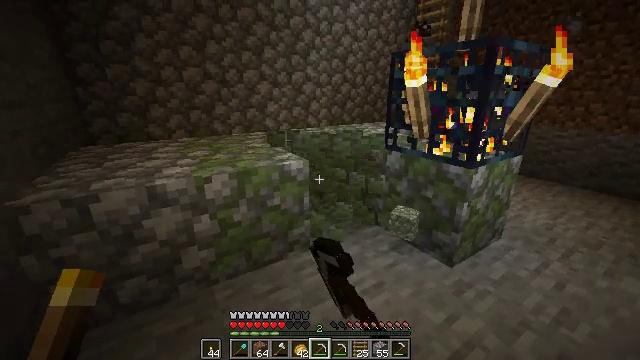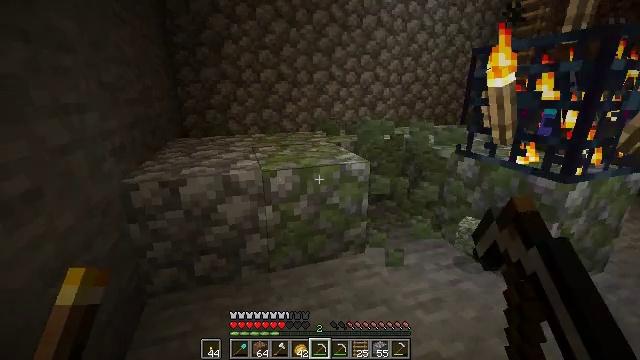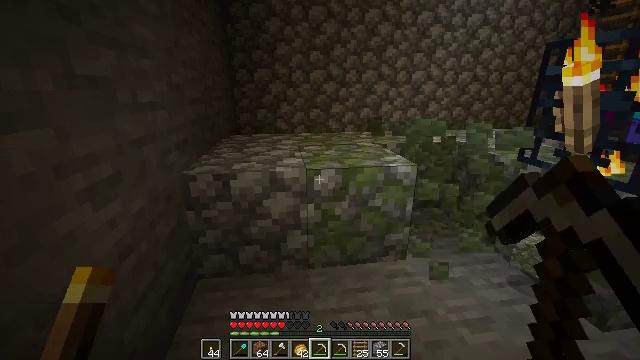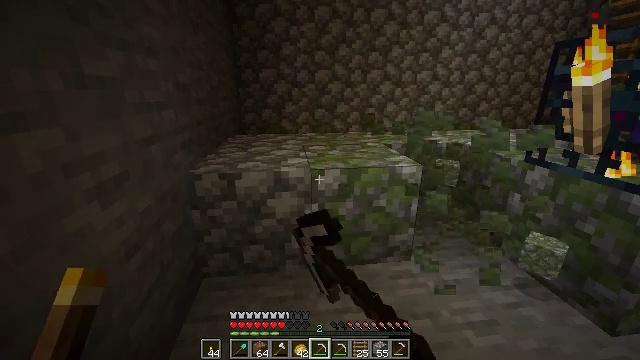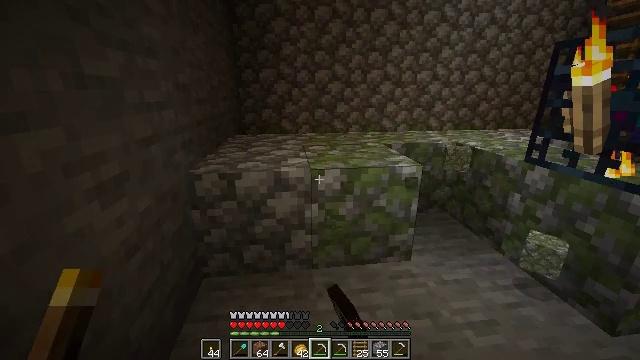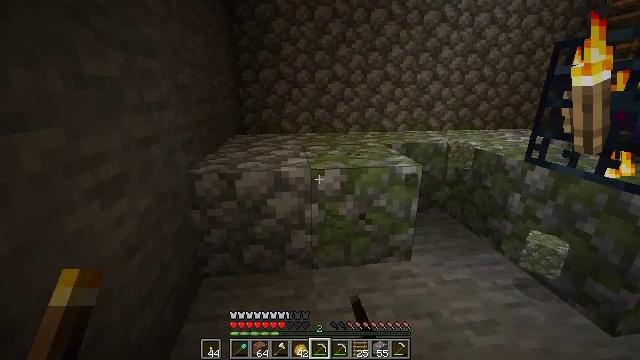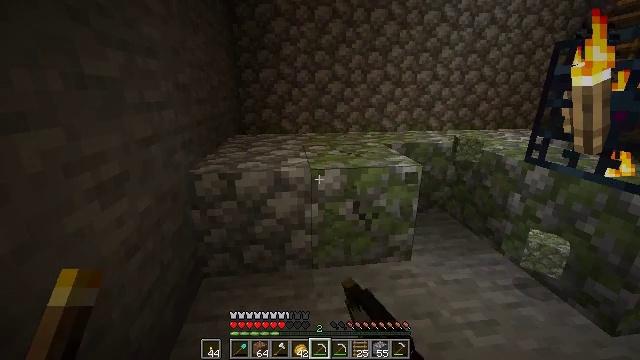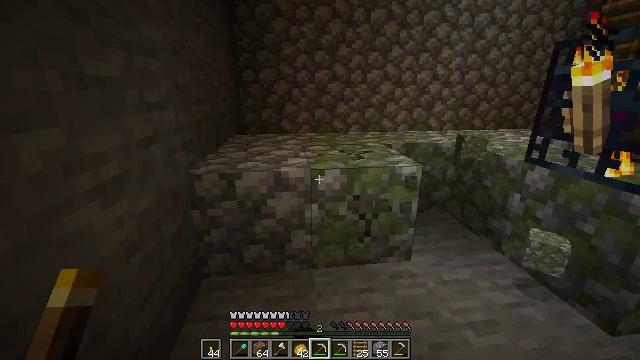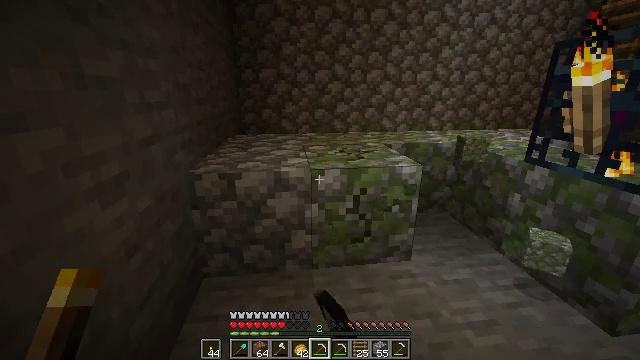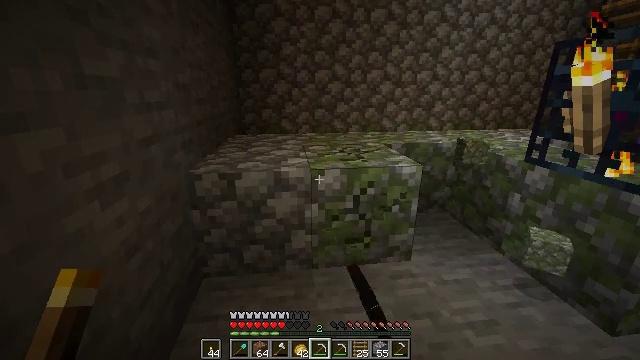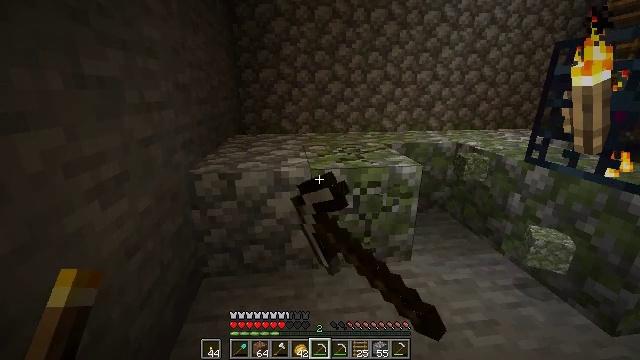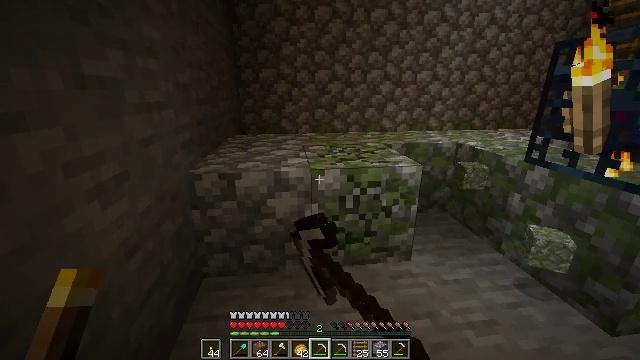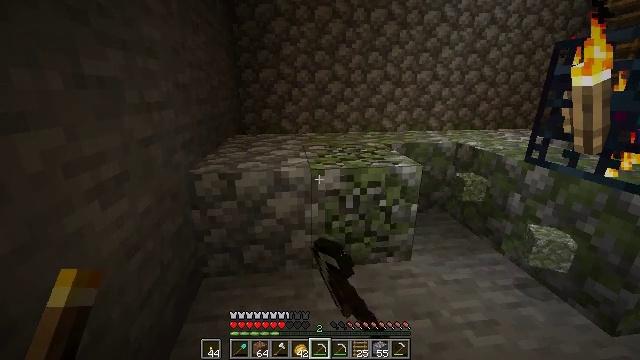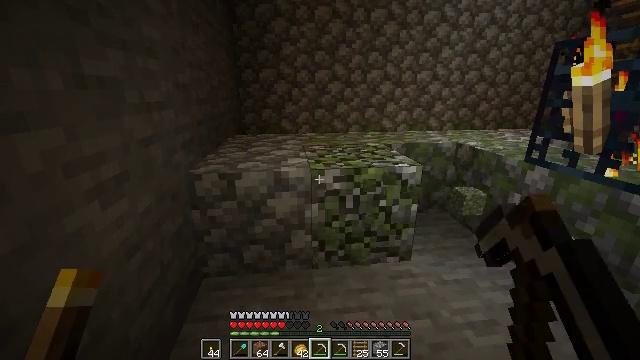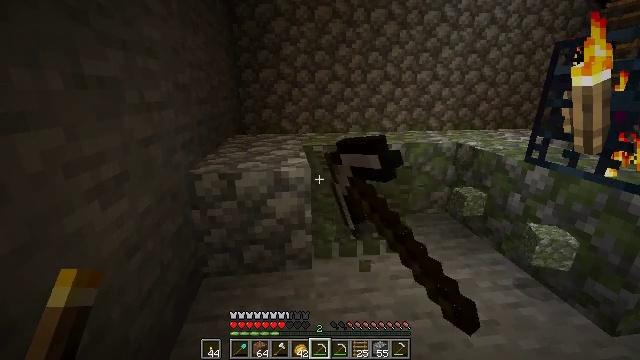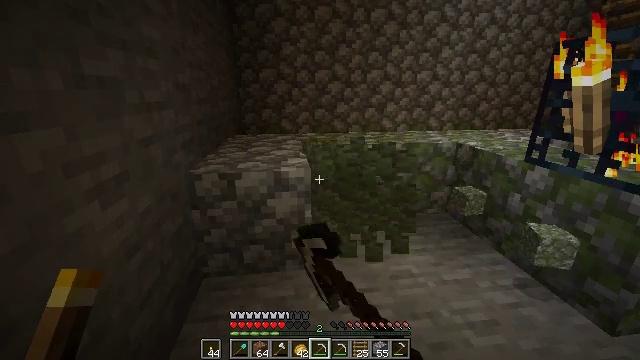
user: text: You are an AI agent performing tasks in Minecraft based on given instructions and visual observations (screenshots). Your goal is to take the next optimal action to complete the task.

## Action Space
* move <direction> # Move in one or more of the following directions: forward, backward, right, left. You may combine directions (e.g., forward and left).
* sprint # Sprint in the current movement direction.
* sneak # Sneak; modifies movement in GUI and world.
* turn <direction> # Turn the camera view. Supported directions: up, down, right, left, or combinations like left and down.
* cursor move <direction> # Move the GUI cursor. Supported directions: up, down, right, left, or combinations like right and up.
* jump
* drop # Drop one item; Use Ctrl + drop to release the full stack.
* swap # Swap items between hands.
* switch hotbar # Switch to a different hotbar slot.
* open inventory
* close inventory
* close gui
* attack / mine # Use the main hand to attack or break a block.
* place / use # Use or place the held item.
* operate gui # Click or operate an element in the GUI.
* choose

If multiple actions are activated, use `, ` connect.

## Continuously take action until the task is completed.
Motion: motion action
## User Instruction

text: Gather mossy cobblestone from a dungeon or ruin.
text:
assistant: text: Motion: turn left, attack / mine
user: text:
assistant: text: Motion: turn left, attack / mine
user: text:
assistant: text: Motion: turn left, attack / mine
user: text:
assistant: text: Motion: attack / mine
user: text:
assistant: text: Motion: attack / mine
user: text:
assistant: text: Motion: attack / mine
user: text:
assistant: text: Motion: attack / mine
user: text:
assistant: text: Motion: attack / mine
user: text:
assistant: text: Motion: attack / mine
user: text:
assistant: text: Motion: attack / mine
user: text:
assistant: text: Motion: attack / mine
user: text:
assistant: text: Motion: attack / mine
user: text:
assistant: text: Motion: attack / mine
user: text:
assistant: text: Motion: attack / mine
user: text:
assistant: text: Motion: attack / mine
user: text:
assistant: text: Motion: attack / mine
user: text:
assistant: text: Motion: turn left, attack / mine
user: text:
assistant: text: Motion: turn left and down, attack / mine
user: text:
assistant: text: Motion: attack / mine